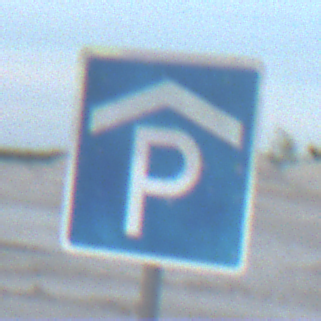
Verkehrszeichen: Parkhaus
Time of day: SunriseSunset
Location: Outdoor (Beach)
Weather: PartlyCloudy
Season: NotSpecified
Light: Natural